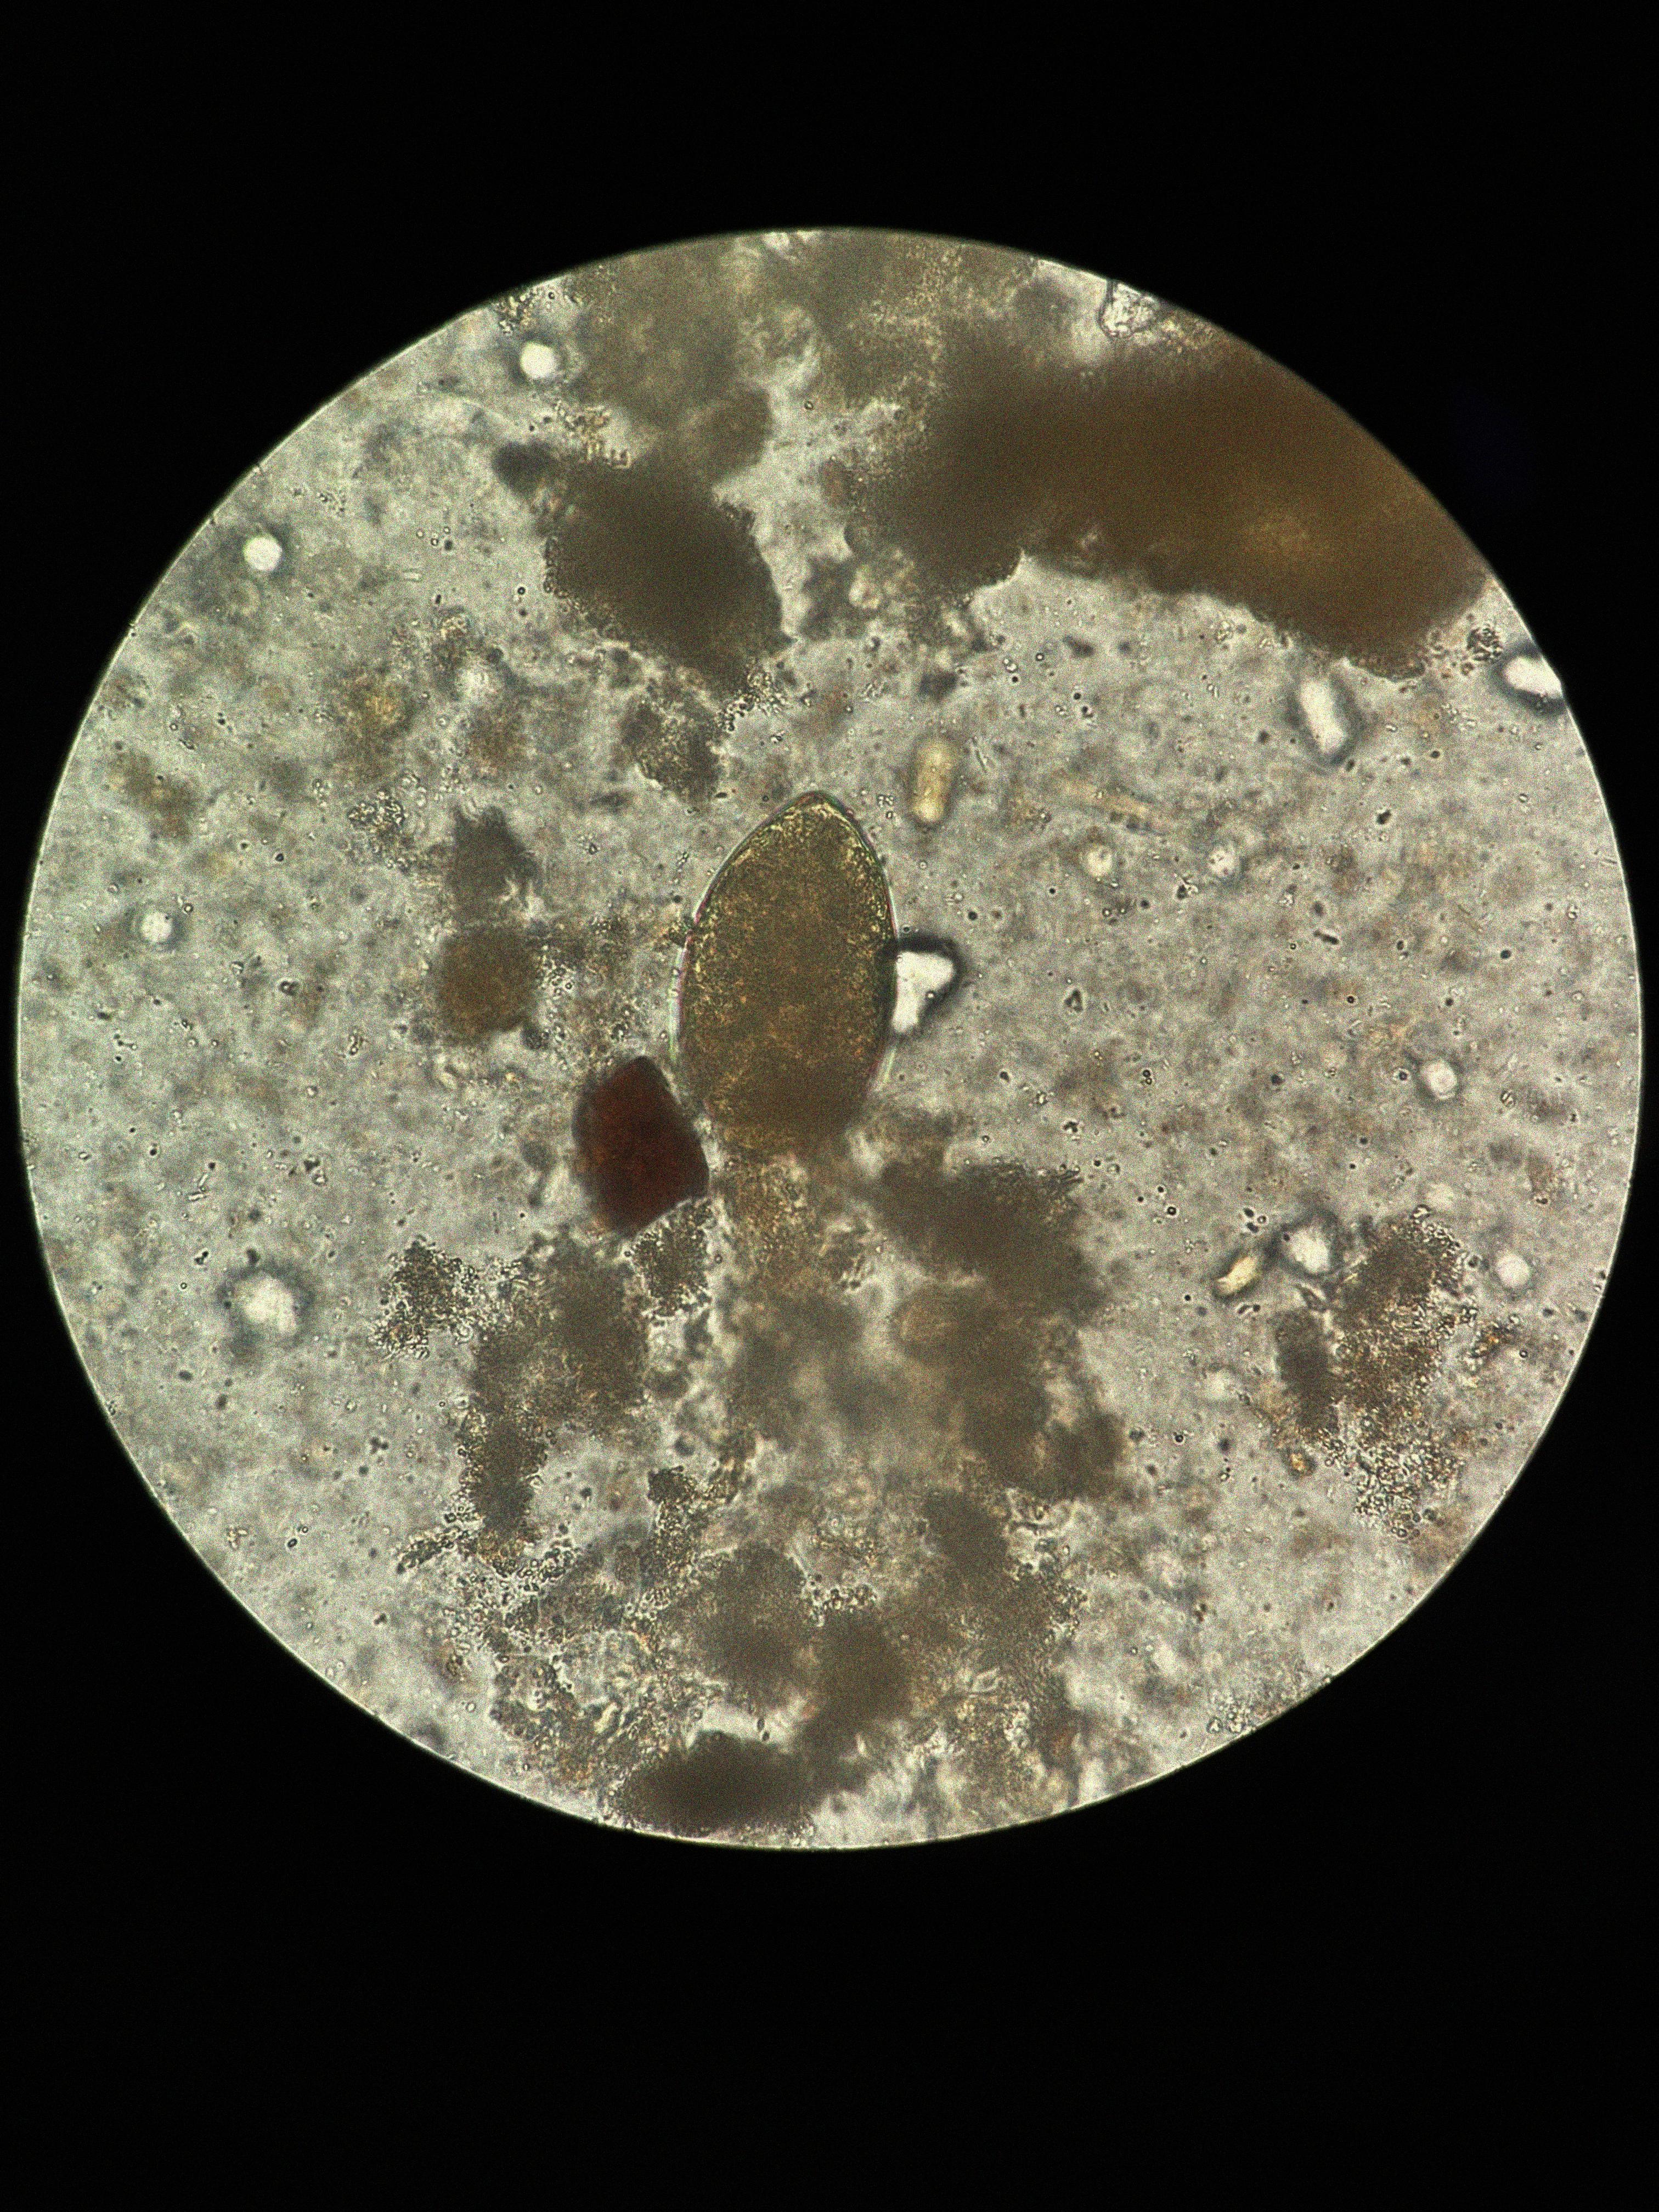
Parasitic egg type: Fasciolopsis buski